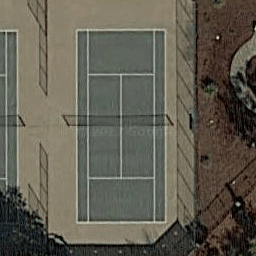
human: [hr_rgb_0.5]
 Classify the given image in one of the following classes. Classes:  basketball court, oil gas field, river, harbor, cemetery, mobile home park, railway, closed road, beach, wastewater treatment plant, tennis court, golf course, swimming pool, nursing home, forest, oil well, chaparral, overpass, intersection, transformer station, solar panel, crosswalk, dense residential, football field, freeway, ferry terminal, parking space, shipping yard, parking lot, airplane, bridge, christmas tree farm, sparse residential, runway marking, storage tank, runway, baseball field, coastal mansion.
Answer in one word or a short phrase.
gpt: tennis court